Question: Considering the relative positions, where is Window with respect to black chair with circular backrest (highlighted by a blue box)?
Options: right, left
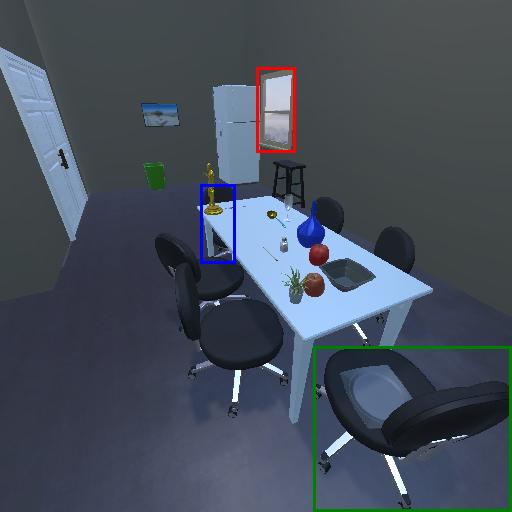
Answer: right